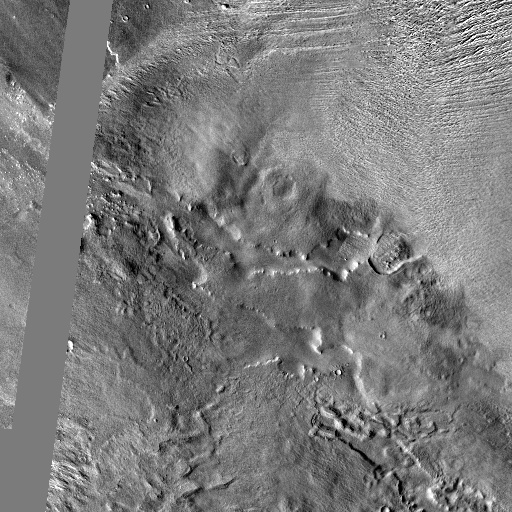
Crater classes present: Background, Other